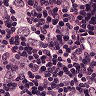
Metastatic tissue present: yes